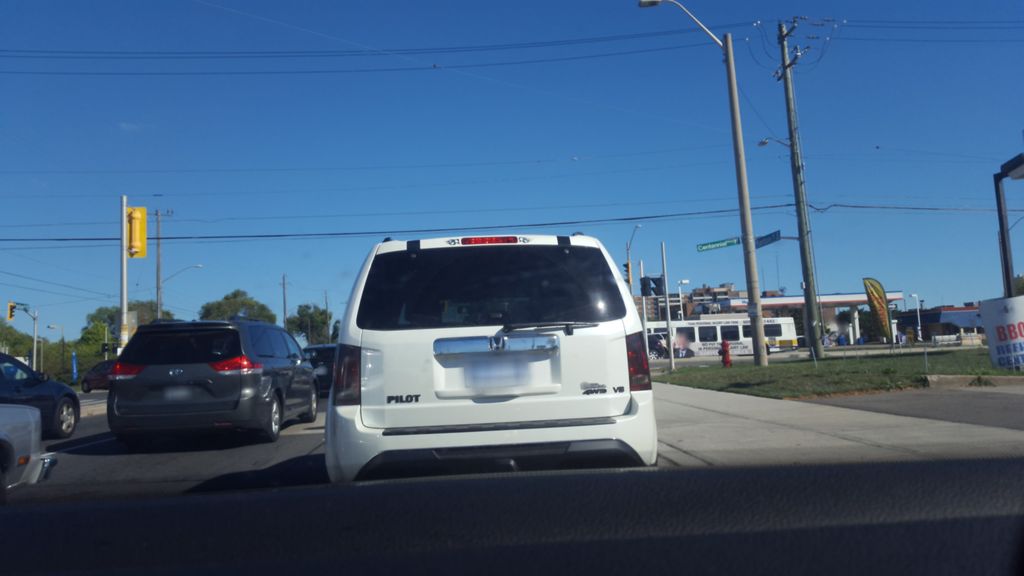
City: hamilton